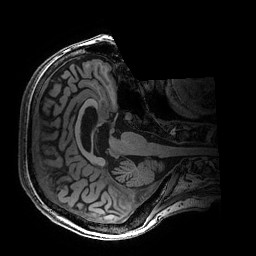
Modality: T1w
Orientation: axial
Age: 64
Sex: female
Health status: healthy
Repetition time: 2.53 s
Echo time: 0.0034 s